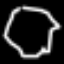
Label: octagon